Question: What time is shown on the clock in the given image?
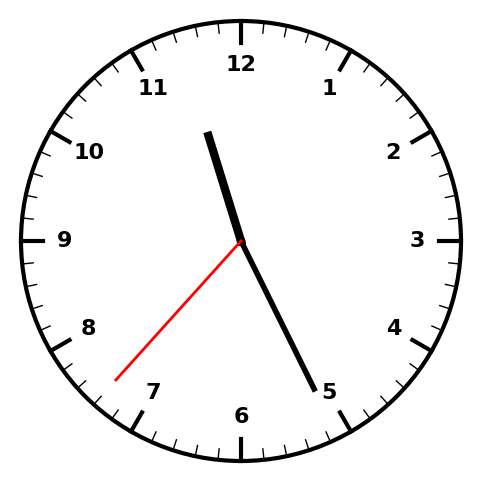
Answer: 11:25:37